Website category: sports
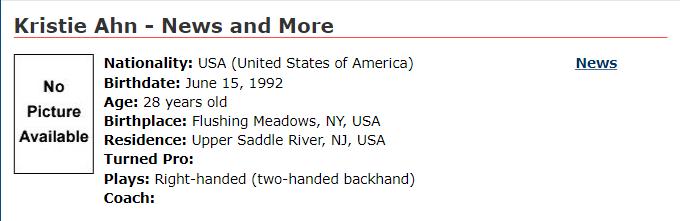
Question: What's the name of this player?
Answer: Kristie Ahn

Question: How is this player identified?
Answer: Kristie Ahn

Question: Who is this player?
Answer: Kristie Ahn

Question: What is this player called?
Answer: Kristie Ahn

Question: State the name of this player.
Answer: Kristie Ahn

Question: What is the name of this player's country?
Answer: USA

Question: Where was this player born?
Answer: USA

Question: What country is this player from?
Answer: USA

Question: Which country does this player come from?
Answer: USA

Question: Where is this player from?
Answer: USA

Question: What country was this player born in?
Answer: USA

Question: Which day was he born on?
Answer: June 15, 1992

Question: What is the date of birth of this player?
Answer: June 15, 1992

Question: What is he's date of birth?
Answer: June 15, 1992

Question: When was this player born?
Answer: June 15, 1992

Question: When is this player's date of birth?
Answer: June 15, 1992

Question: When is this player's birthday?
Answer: June 15, 1992

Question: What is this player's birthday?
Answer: June 15, 1992

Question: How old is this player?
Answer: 28 years old

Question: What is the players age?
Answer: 28 years old

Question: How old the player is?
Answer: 28 years old

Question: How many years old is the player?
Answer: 28 years old

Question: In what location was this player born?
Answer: Flushing Meadows, NY, USA

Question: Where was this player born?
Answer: Flushing Meadows, NY, USA

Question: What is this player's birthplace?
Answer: Flushing Meadows, NY, USA

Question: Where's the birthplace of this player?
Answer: Flushing Meadows, NY, USA

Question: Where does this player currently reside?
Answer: Upper Saddle River, NJ, USA

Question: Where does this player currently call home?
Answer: Upper Saddle River, NJ, USA

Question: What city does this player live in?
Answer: Upper Saddle River, NJ, USA

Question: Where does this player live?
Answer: Upper Saddle River, NJ, USA

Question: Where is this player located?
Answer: Upper Saddle River, NJ, USA

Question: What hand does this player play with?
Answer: Right-handed (two-handed backhand)

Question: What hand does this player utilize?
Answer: Right-handed (two-handed backhand)

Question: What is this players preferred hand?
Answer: Right-handed (two-handed backhand)

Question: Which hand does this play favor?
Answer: Right-handed (two-handed backhand)

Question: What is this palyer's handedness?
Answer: Right-handed (two-handed backhand)